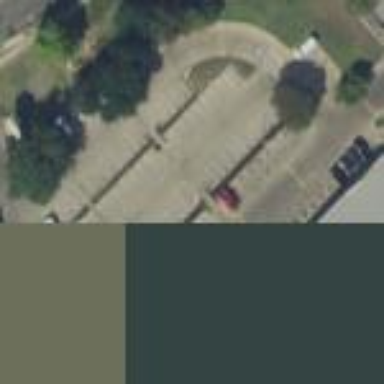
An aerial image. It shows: Parking area.